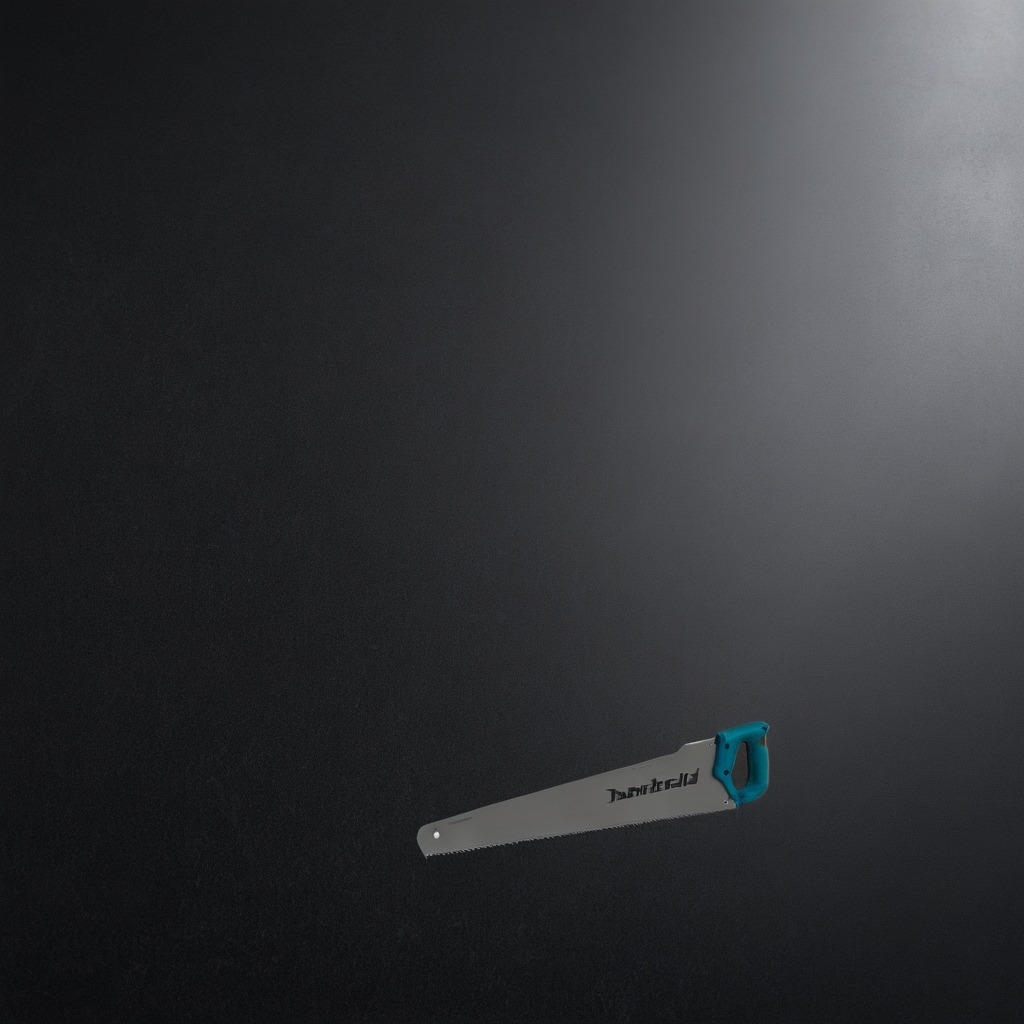
A metal saw lies on the granite tabletop in a workshop.